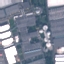
Label: Industrial